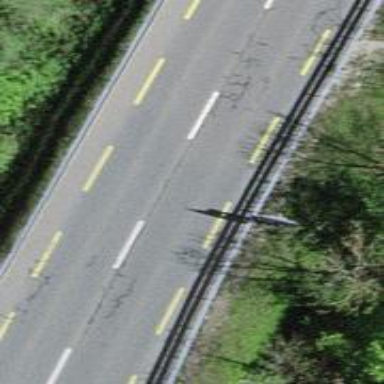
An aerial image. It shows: Secondary road with asphalt surface. It has cycle lane on both sides.